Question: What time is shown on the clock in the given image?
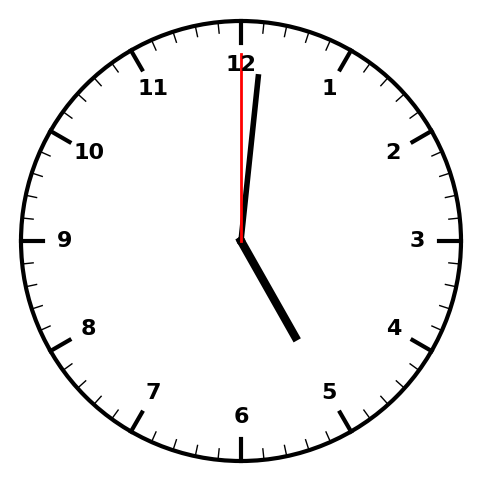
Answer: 05:01:00